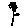
Label: flower